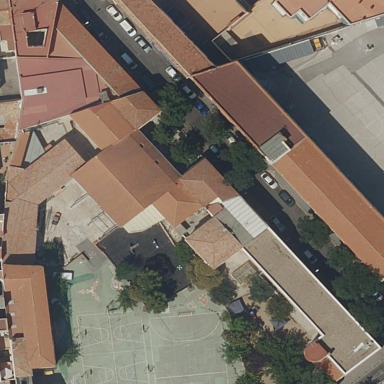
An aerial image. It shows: School building.